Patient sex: M
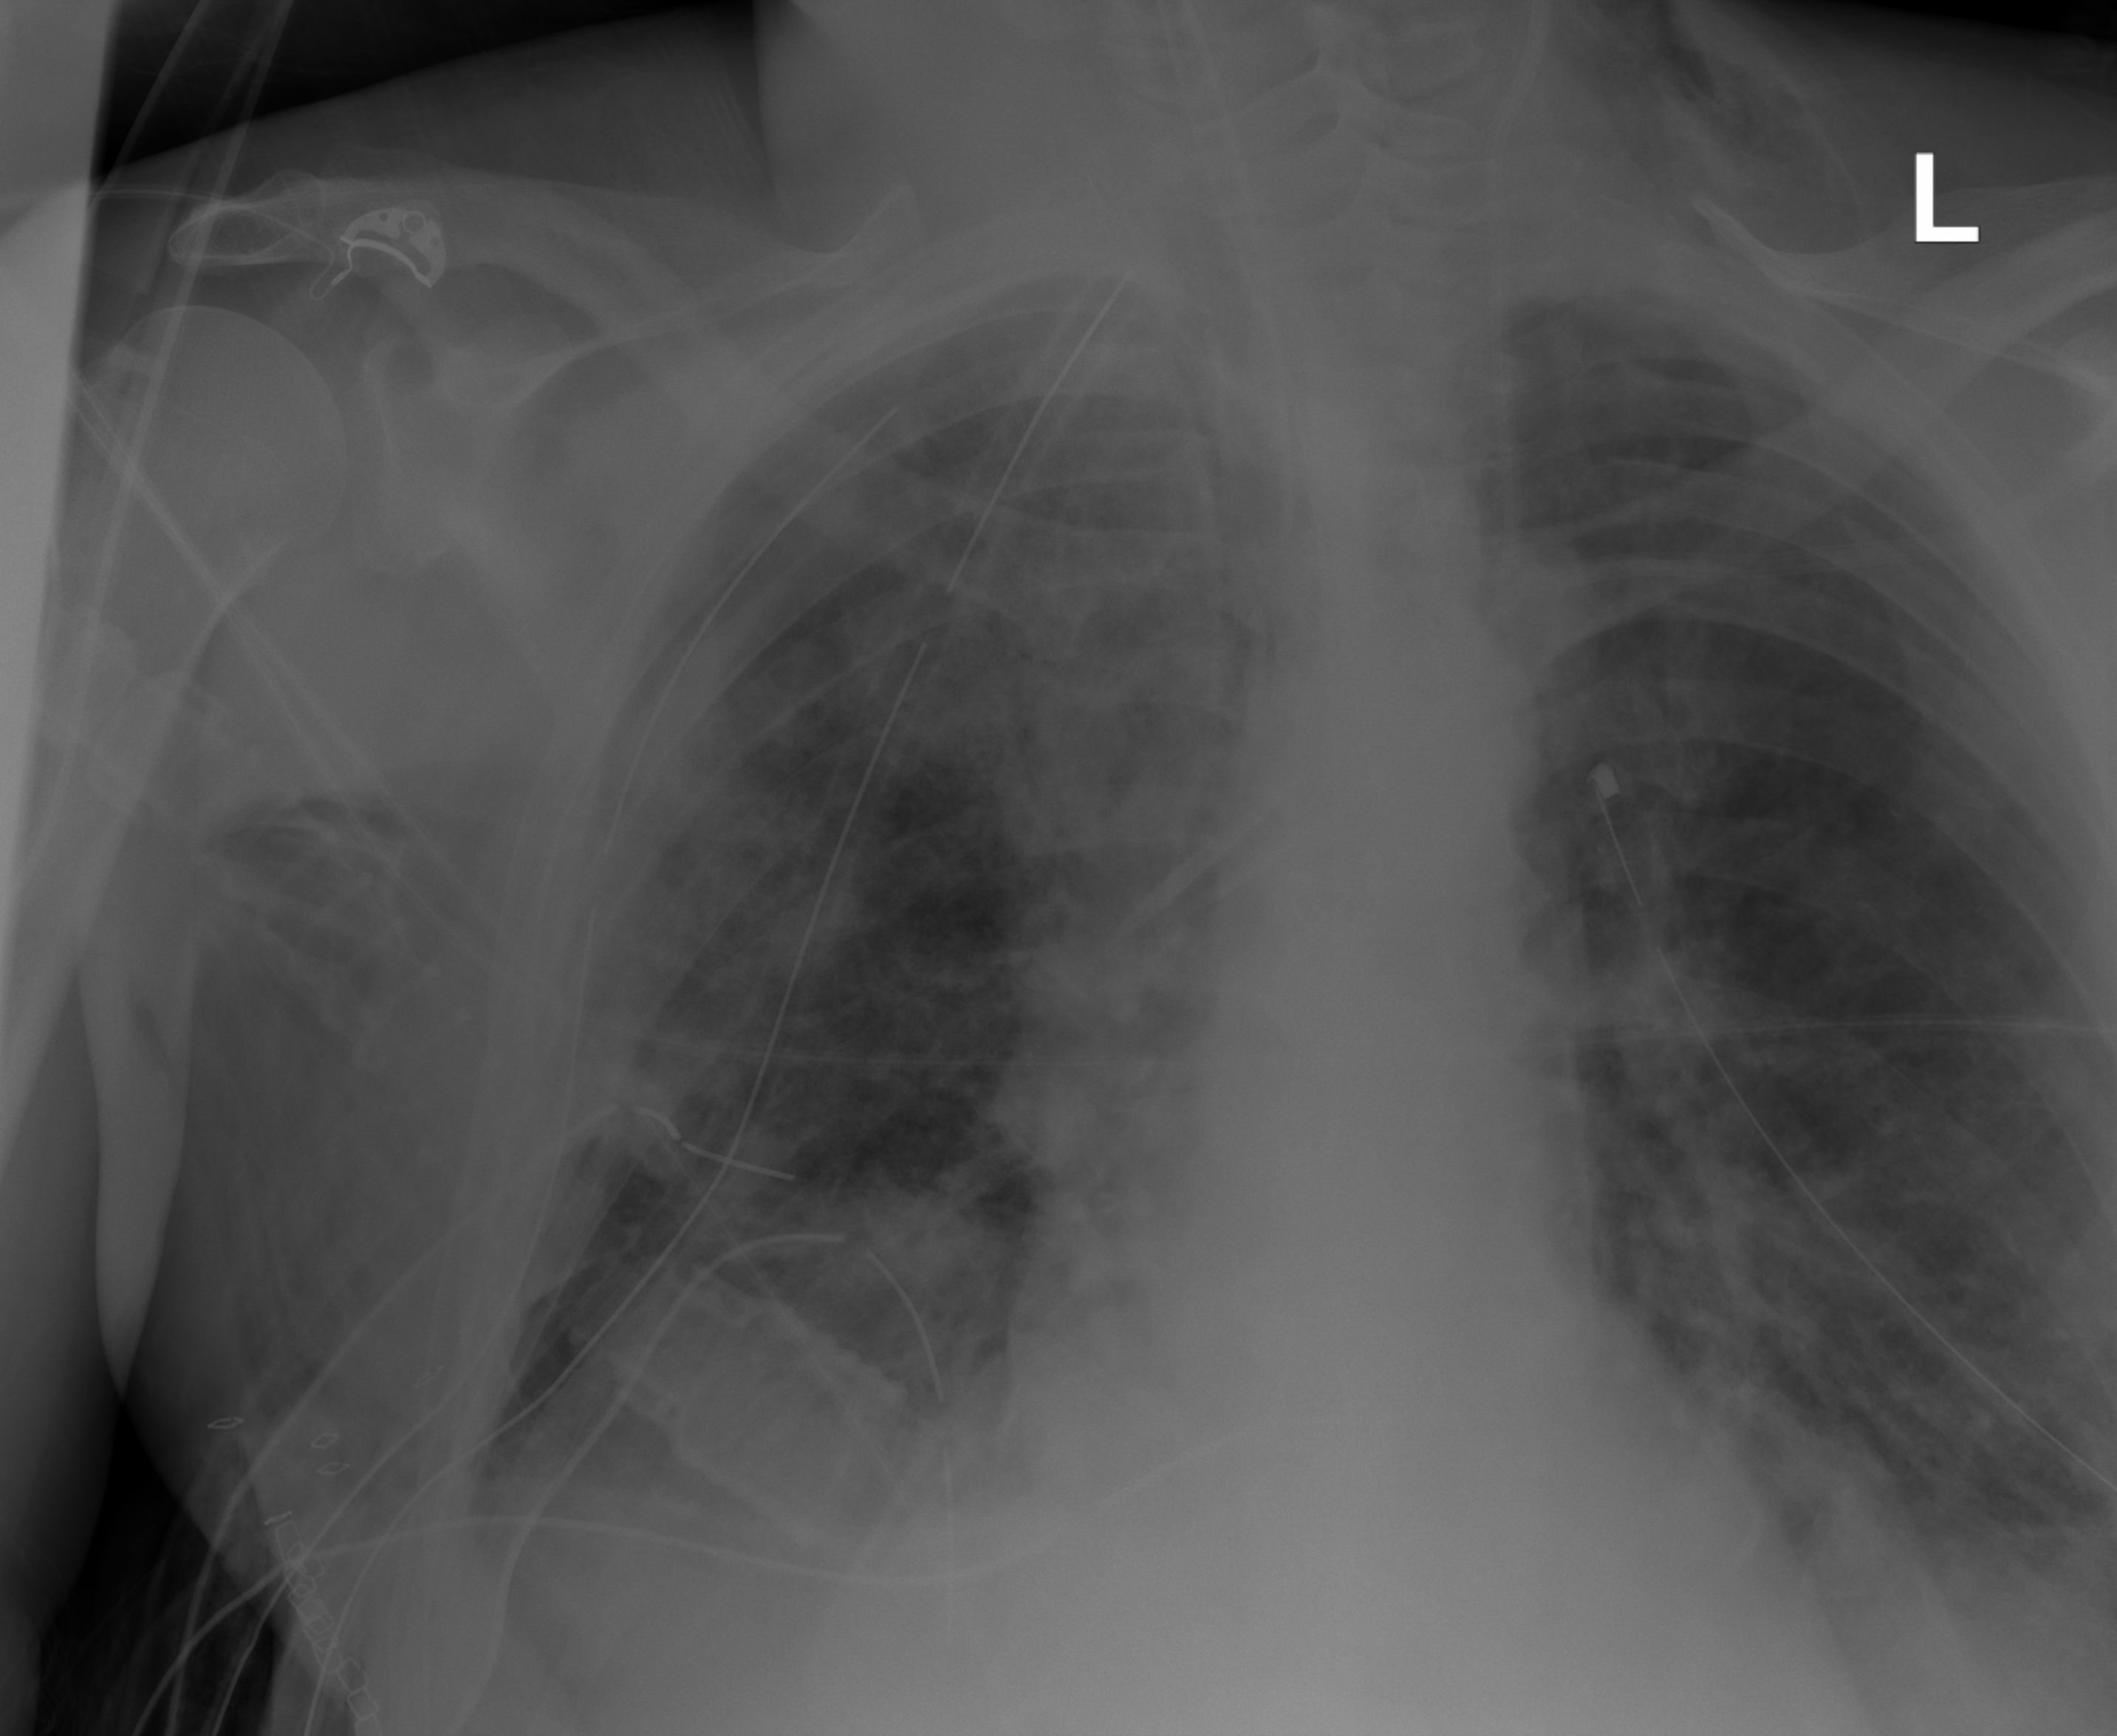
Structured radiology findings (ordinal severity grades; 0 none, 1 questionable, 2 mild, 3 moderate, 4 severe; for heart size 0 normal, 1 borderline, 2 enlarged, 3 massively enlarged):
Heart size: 1
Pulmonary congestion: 0
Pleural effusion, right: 2
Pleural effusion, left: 2
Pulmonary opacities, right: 3
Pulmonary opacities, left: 2
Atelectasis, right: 2
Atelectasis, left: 0